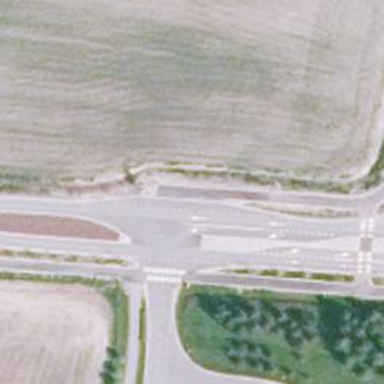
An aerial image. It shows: Cycleway designated for bicycles.